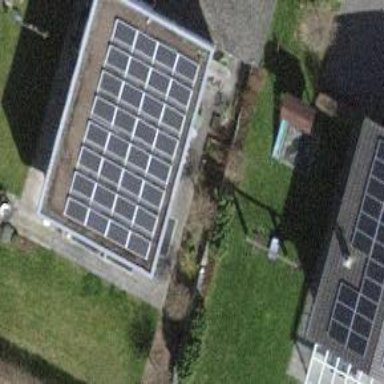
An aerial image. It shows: Solar power generator utilizing photovoltaic technology with solar photovoltaic panels.